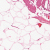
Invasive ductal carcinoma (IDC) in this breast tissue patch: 0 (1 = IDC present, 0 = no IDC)